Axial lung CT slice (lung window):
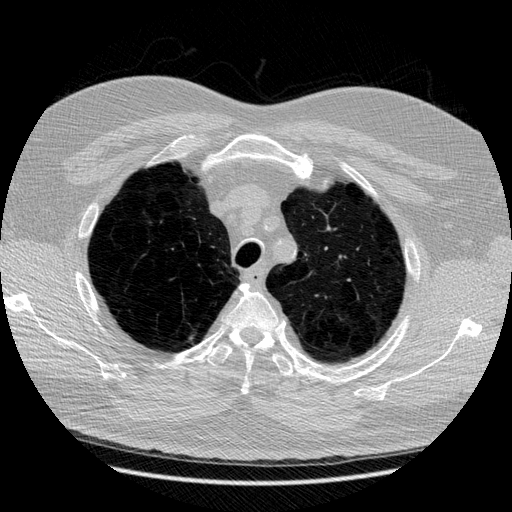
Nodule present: no